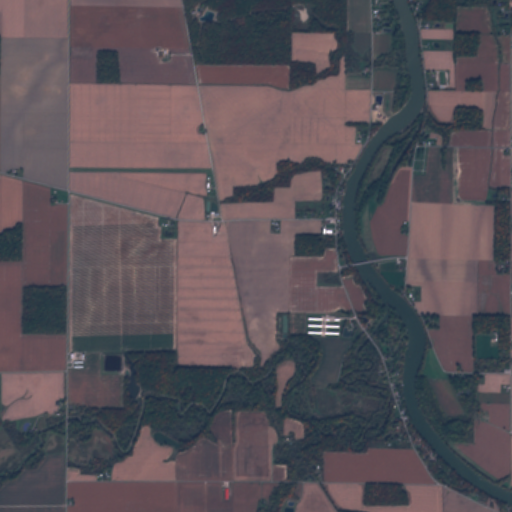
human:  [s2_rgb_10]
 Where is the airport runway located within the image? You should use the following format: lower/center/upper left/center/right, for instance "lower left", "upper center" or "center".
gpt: The airport runway is located in the center left of the image.
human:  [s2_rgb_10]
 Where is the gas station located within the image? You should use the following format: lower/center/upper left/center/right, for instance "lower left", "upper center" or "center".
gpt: The gas station is located in the center of the image.
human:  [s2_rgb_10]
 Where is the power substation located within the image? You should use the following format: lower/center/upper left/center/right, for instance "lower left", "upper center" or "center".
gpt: The power substation is located in the lower right of the image.
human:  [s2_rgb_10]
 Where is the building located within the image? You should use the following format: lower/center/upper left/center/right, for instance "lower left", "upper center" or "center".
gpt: The building is located in the center of the image.
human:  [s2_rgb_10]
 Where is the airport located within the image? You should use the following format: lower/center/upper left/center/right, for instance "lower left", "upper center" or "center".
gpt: There is no airport in the image.